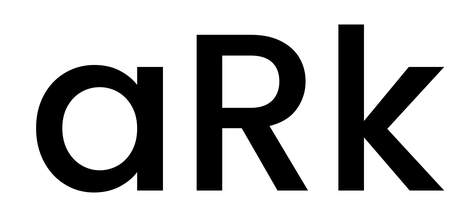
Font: Poppins-Medium